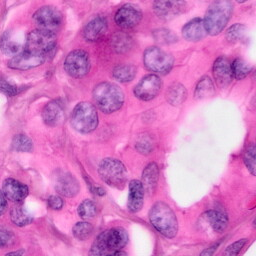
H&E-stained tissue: Pancreatic